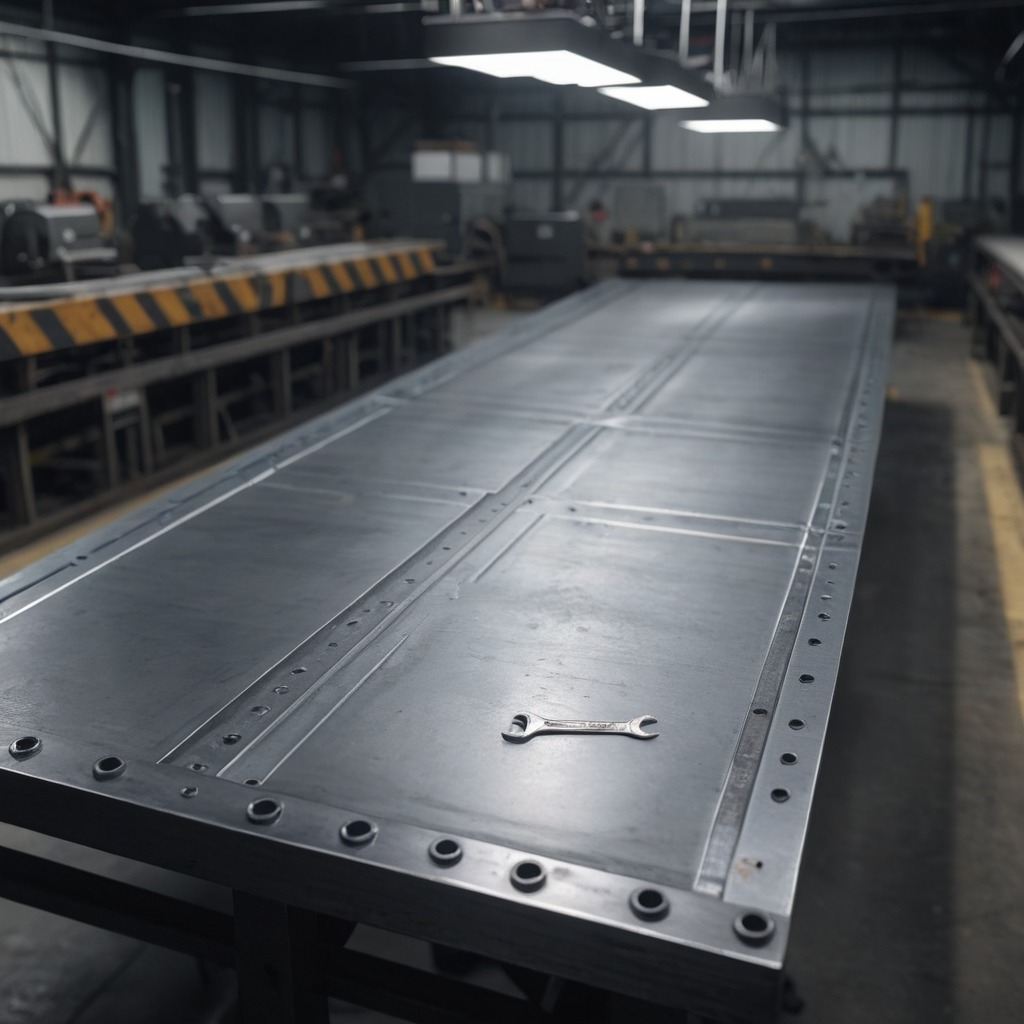
An wrench is lying on the cold steel table in the mining workshop.